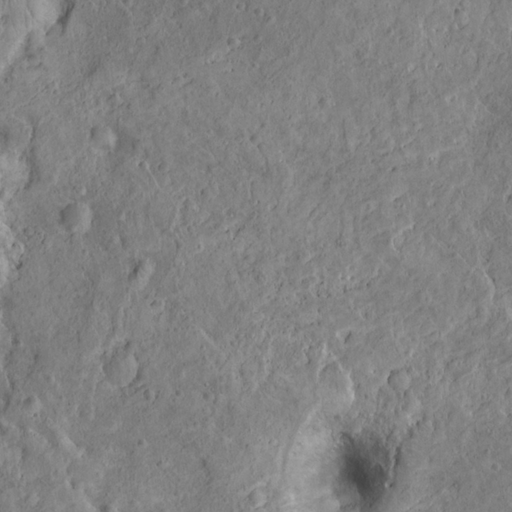
Classes present: Background, Cone